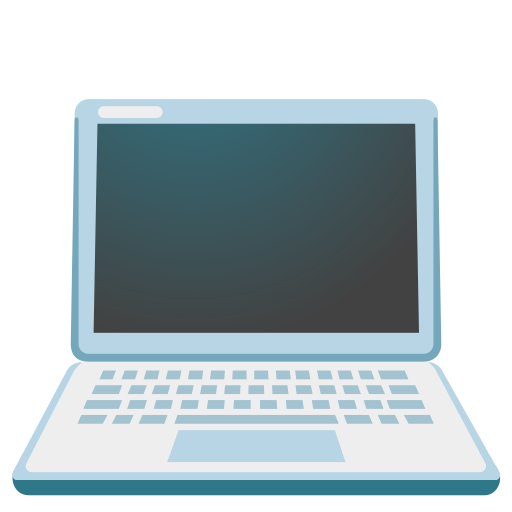
Emoji: 💻